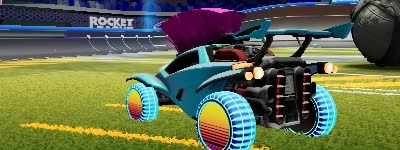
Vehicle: octane